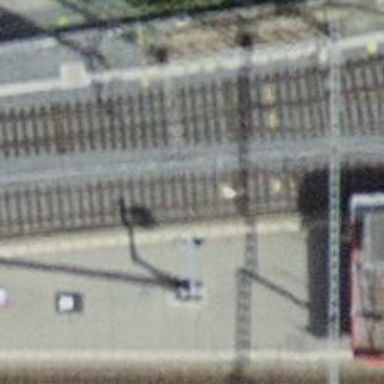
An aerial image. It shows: Railway signal.